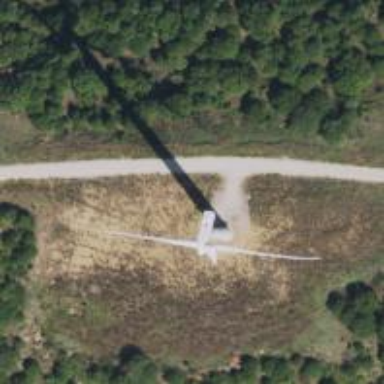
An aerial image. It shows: Wind generator powered by horizontal-axis wind turbine.